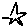
Label: star